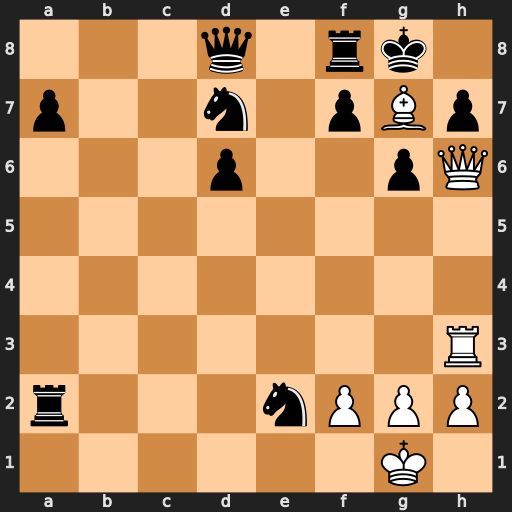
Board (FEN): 3q1rk1/p2n1pBp/3p2pQ/8/8/7R/r3nPPP/6K1
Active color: w
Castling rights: -
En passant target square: -
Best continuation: Kf1 Ng3+ hxg3 Rxf2+ Kg1